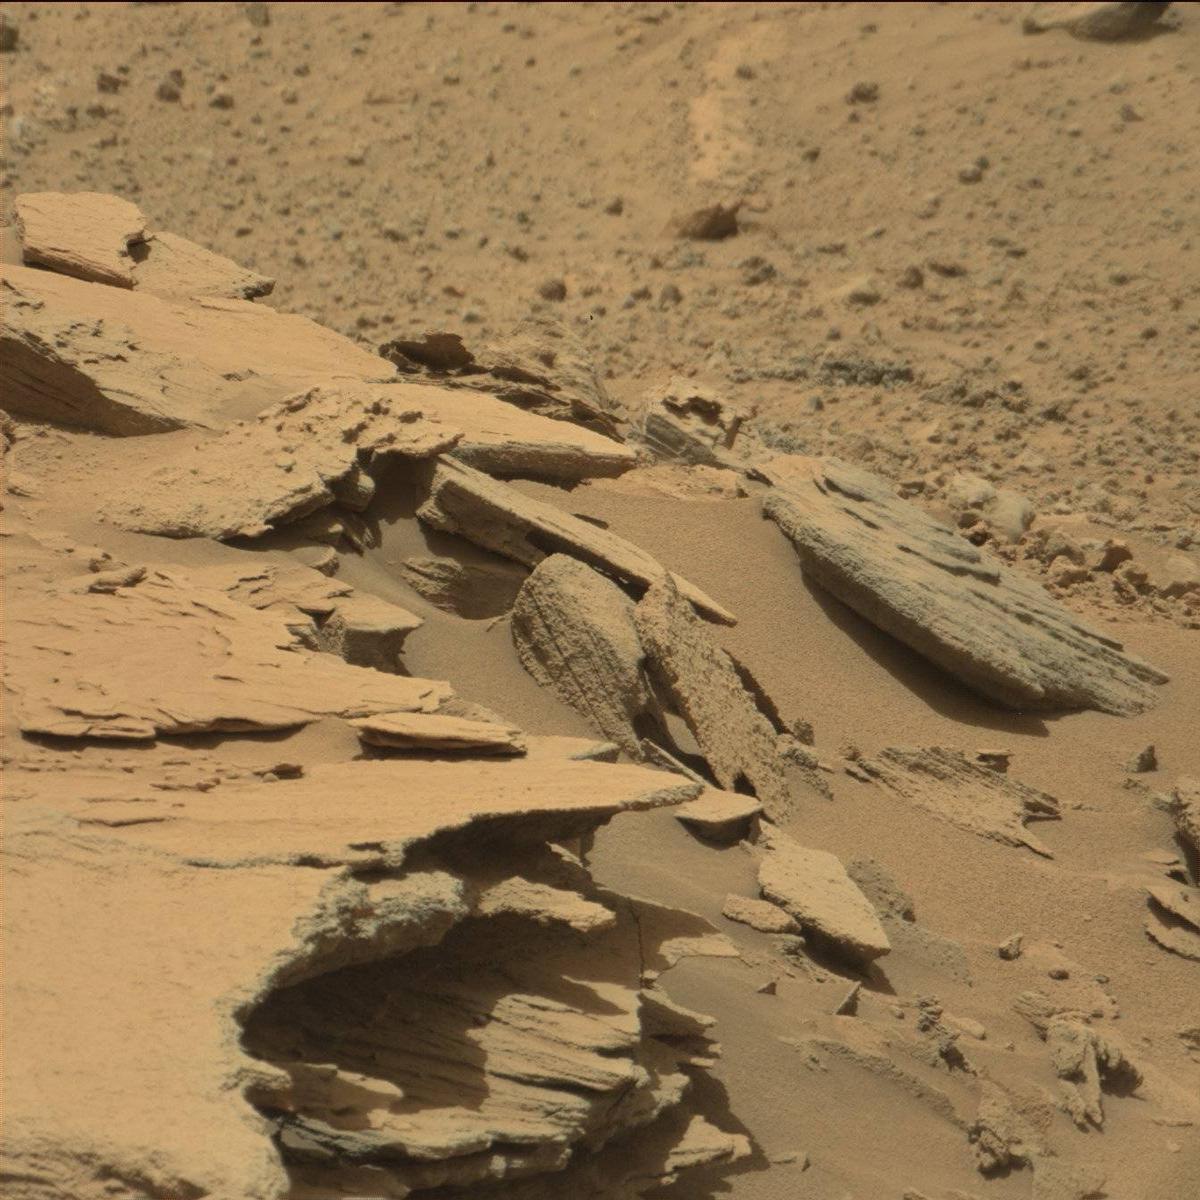
Terrain classes present: Bedrock, Sand / Soil